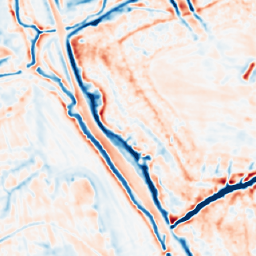
Category: multiscale
Decomposition family: dog_multiscale
Decomposition parameters: sigma_ratio: 1.6
n_scales: 3
base_sigma: 1
Upsampling method: area
Upsampling parameters: scale: 2
Upsampling scale: 2